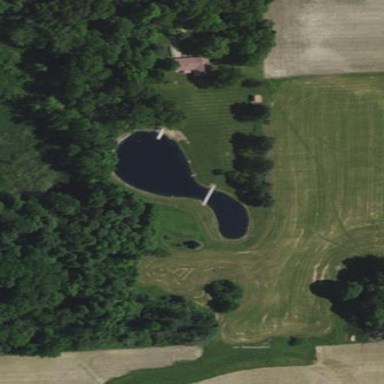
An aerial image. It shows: Serene pond surrounded by nature.